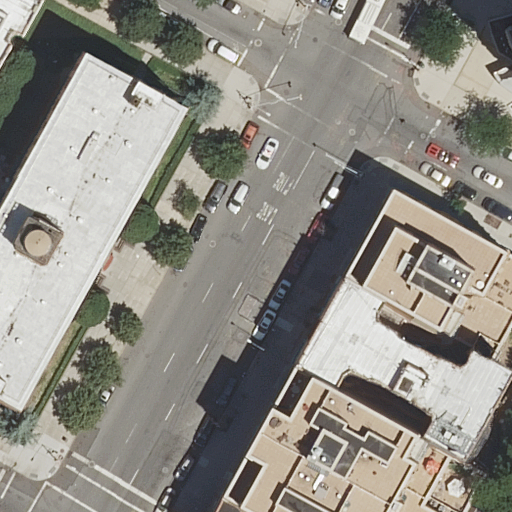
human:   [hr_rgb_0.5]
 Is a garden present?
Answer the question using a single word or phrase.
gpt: yes

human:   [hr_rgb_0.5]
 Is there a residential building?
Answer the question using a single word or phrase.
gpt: yes

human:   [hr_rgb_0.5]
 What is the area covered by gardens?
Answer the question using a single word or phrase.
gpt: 2303m2

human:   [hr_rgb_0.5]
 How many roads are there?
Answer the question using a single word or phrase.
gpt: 4

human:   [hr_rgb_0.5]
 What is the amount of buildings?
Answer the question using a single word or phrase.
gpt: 7

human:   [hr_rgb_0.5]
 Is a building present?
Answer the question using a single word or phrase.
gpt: yes

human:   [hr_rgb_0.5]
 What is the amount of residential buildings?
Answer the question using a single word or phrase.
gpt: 7

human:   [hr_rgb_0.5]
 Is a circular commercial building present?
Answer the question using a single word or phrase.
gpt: no

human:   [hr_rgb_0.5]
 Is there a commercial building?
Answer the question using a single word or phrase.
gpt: no

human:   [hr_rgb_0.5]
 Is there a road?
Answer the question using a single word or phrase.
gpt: yes

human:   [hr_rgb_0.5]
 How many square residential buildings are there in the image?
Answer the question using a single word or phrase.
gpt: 0

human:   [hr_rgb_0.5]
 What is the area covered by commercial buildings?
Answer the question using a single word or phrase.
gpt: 0m2

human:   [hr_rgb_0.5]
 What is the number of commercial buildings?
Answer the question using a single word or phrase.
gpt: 0

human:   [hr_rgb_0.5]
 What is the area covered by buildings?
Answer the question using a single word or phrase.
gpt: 5353m2

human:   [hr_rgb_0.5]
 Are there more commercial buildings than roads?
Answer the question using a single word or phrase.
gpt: no

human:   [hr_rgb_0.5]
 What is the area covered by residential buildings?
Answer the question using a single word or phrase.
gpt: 5353m2

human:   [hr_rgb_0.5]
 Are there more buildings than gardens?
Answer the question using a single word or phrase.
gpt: yes

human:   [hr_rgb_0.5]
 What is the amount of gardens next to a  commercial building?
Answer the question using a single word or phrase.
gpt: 0

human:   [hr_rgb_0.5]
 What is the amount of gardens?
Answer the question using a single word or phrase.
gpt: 1

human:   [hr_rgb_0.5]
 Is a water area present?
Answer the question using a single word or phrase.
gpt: no

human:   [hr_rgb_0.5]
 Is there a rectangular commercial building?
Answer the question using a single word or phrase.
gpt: no

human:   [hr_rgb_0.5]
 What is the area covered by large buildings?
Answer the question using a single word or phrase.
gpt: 5316m2

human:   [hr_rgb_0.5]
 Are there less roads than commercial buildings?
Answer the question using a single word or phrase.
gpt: no

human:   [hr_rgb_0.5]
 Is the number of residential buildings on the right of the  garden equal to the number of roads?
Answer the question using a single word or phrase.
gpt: no

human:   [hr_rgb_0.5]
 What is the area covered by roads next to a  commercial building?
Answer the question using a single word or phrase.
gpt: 0m2

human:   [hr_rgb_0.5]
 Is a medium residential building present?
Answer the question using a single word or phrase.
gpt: no

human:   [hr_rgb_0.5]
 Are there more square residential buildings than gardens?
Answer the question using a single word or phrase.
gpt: no

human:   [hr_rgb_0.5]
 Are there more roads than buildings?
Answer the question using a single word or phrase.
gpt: no

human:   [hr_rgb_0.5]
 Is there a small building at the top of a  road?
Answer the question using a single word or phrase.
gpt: yes

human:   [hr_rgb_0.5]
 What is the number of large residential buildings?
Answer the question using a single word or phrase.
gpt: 5

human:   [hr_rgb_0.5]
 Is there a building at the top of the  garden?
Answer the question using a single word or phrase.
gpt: yes

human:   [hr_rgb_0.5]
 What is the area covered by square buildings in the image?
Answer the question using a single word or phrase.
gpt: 0m2

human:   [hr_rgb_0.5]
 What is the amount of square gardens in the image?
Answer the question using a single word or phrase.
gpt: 0

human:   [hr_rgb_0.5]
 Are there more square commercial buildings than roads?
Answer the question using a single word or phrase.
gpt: no

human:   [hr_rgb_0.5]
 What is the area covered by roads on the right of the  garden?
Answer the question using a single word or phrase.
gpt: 0m2

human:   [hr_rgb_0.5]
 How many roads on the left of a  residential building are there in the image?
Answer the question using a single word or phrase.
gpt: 4

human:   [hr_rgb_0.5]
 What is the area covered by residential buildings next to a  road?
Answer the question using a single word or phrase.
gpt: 5353m2

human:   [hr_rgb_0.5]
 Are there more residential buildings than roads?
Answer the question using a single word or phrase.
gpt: yes

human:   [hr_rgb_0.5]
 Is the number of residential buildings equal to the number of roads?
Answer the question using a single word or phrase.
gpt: no

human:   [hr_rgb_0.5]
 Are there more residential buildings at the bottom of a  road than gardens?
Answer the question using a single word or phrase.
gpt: yes

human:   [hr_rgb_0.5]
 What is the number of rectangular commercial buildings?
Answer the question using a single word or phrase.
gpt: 0

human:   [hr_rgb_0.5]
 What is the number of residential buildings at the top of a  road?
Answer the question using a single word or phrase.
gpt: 5

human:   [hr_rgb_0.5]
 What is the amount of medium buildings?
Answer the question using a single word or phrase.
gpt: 0

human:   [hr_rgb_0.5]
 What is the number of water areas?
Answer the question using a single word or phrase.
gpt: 0

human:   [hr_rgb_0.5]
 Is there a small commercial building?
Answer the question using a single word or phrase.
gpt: no

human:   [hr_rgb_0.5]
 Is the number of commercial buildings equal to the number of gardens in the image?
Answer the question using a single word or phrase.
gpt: no

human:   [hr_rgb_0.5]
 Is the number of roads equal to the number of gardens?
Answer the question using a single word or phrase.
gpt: no

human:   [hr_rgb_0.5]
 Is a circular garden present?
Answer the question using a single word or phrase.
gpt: no

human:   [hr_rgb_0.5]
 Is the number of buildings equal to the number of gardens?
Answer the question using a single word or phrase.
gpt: no

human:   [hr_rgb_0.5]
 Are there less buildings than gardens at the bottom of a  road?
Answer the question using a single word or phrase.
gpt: no

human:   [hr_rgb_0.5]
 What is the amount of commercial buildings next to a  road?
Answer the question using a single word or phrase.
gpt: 0

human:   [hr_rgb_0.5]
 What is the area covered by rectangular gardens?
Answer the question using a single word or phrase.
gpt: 0m2

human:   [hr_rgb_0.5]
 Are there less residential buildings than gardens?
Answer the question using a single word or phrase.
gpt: no

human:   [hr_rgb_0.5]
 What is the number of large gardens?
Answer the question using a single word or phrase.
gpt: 1

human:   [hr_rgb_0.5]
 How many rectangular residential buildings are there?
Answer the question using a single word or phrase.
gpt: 3

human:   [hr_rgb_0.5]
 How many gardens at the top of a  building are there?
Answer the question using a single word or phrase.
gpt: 0

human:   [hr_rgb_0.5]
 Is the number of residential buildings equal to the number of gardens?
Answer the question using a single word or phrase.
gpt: no

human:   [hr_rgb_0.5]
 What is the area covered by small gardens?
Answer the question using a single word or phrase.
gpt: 0m2

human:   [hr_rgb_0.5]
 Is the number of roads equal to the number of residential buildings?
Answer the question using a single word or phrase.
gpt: no

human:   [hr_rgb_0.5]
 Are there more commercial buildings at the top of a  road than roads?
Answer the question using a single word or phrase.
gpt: no

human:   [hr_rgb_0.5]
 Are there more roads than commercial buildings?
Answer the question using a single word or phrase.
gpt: yes

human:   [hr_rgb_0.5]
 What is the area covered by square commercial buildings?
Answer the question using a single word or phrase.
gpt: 0m2

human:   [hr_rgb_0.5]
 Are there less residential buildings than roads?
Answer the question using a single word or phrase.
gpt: no

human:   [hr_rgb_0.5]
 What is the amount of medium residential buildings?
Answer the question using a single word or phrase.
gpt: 0